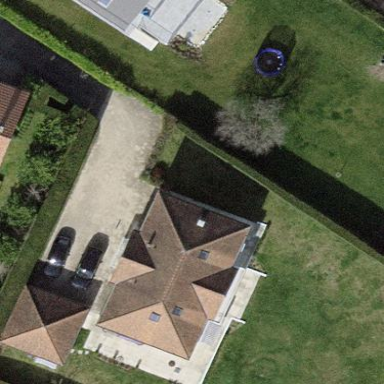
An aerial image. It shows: Simple and straightforward house.